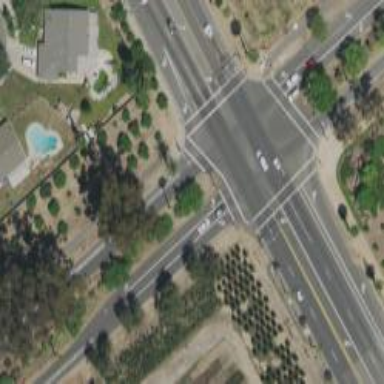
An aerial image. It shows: Crossing road.